Interaction volume radius: 10 \u00c5
Interaction volume height: 10 \u00c5
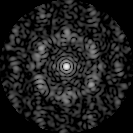
Disorder parameter: 0.7193